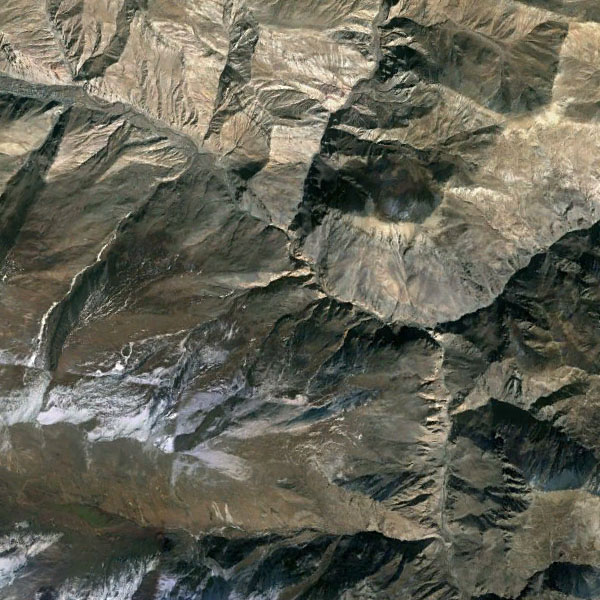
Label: Mountain